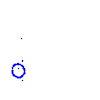
Particle: proton